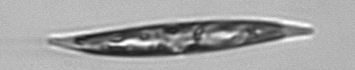
Label: Pleurosigma